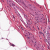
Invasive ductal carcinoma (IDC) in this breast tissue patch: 0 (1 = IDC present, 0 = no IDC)